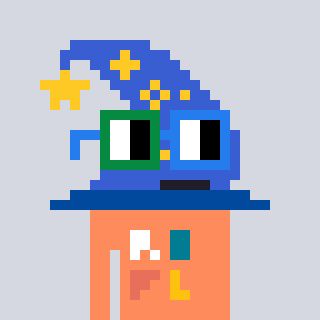
a pixel art character with square green and blue glasses, a wizard hat-shaped head and a peachy-colored body on a cool background